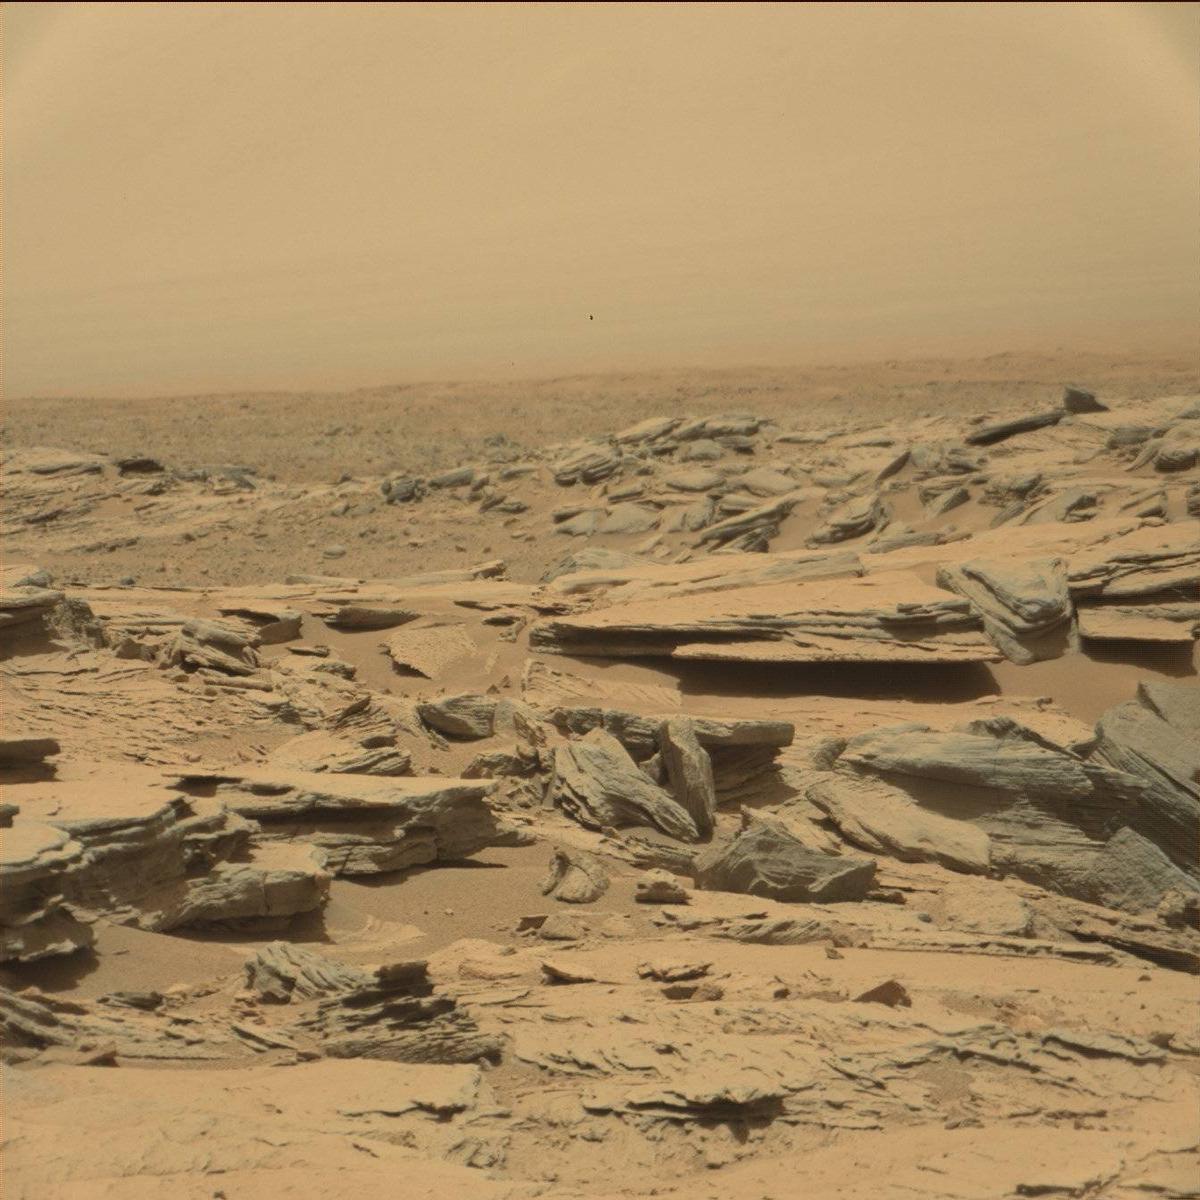
Terrain classes present: Bedrock, Ridge, Sand / Soil